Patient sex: M
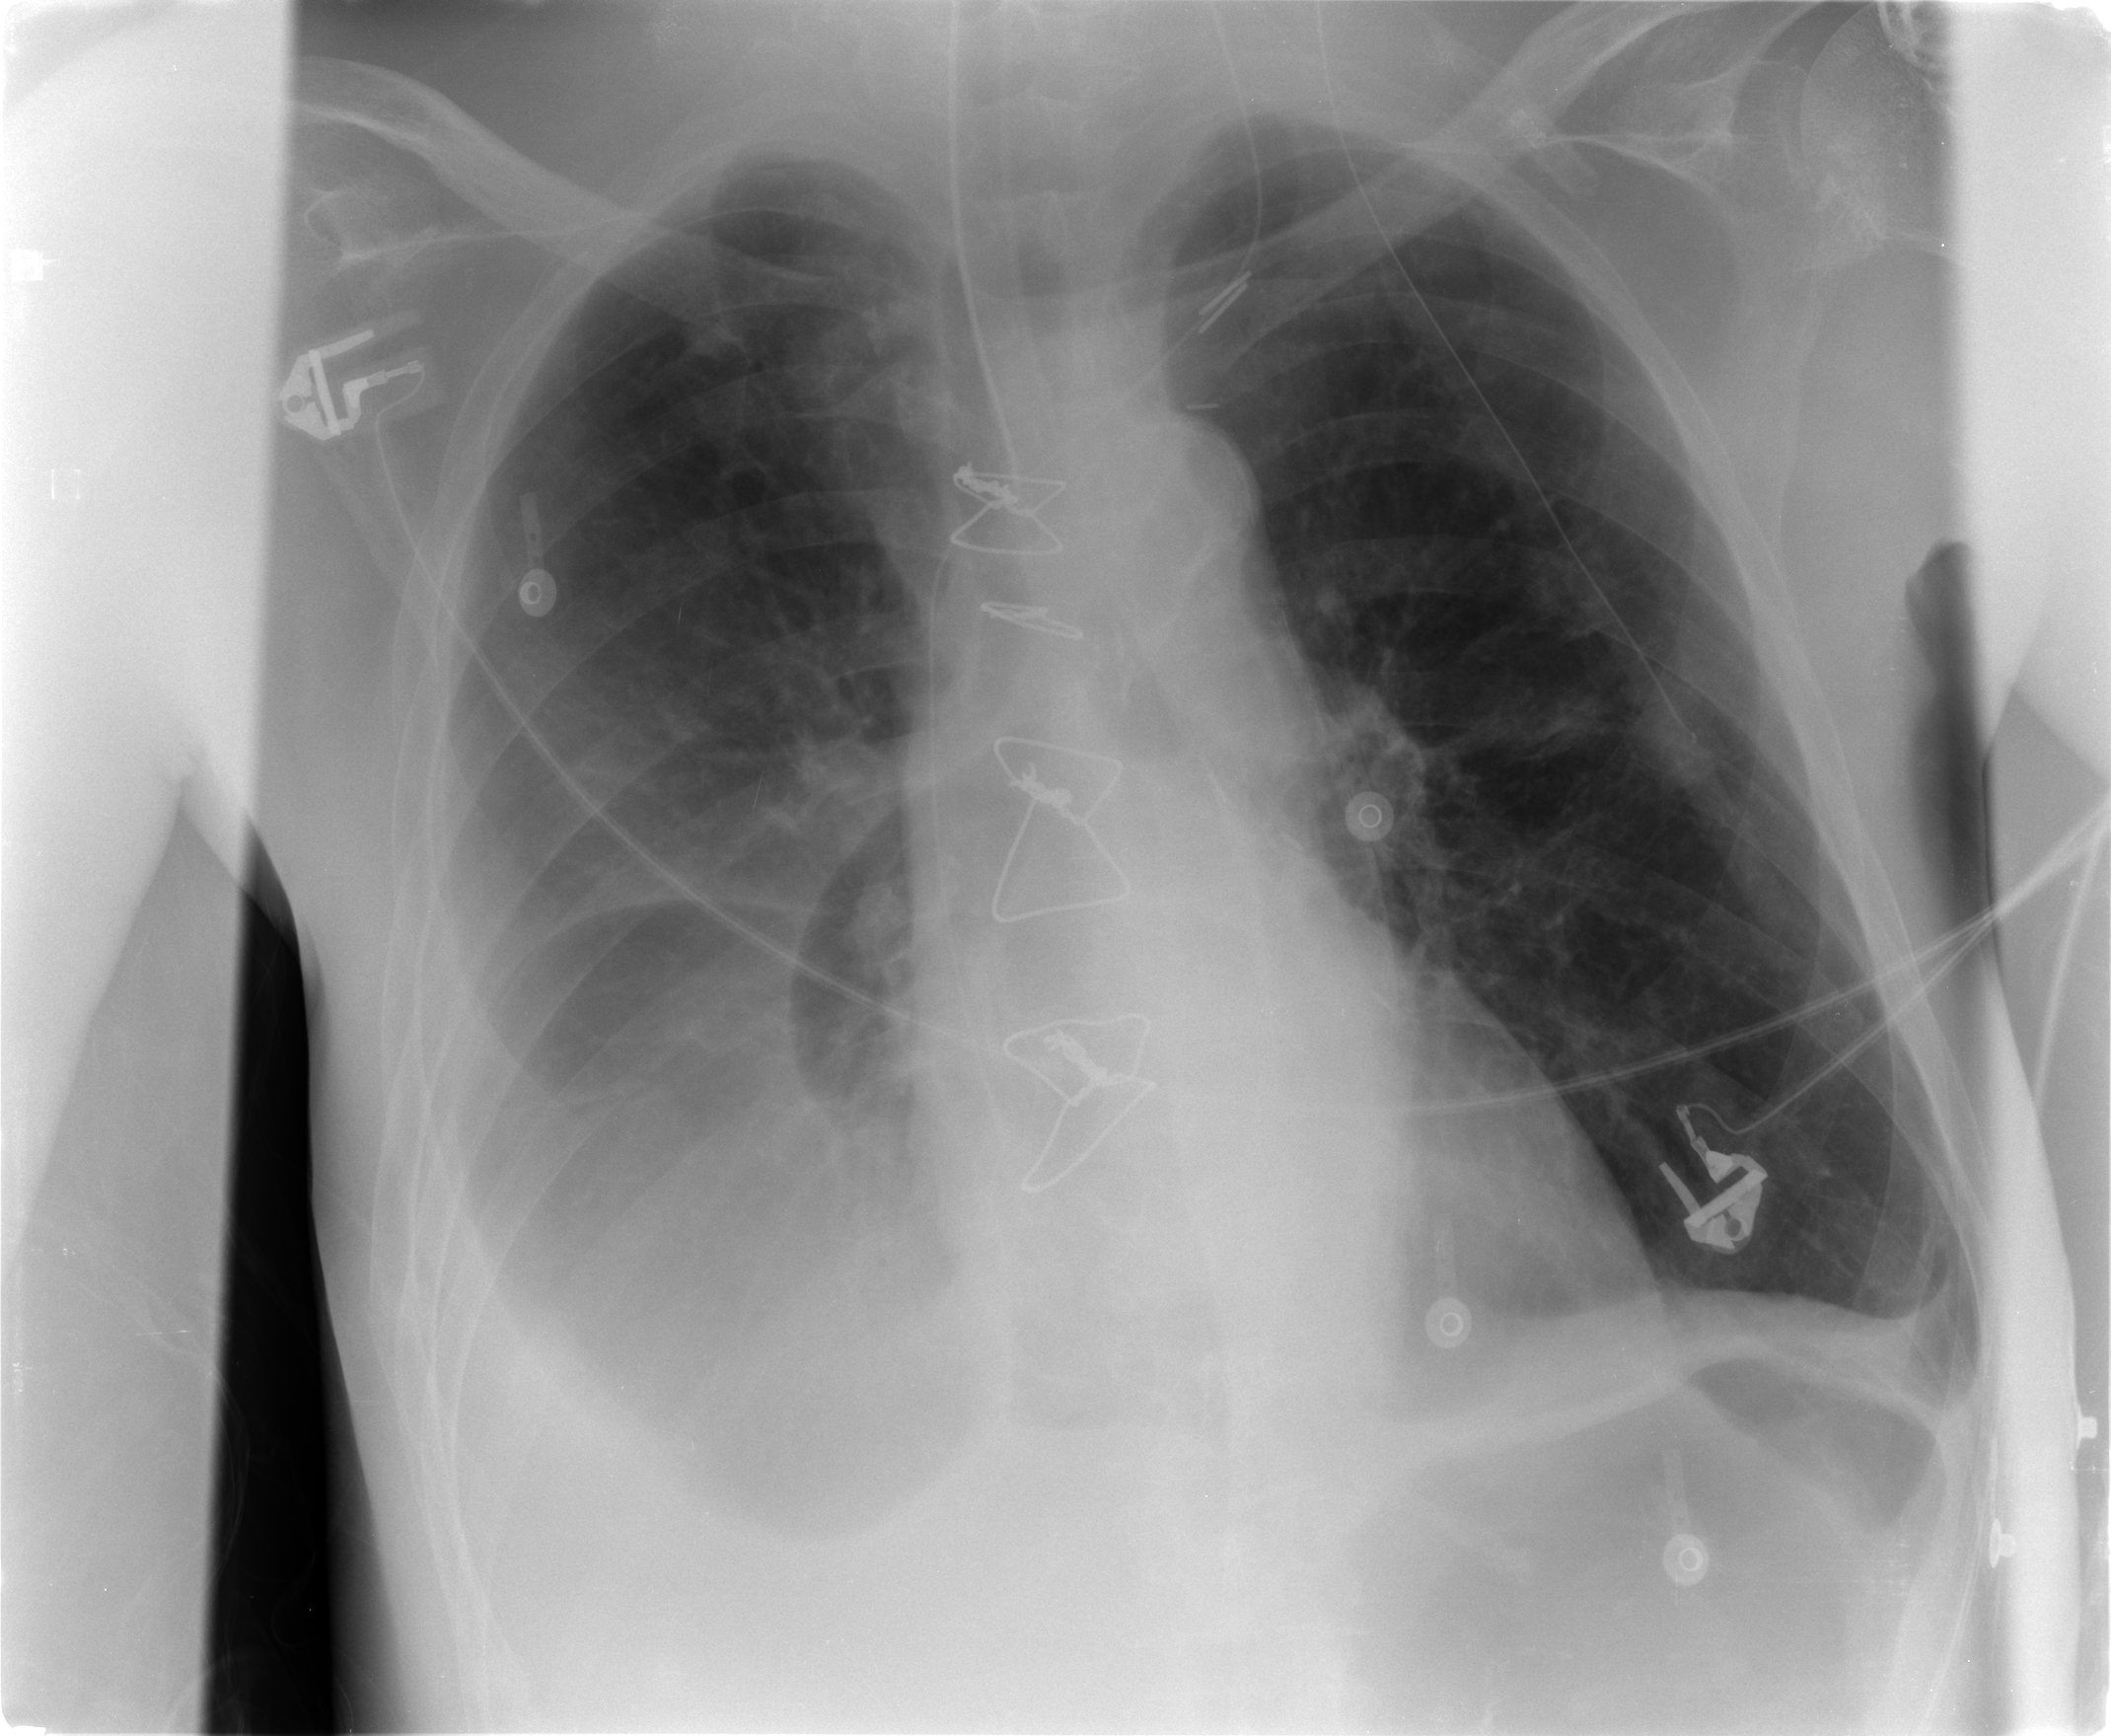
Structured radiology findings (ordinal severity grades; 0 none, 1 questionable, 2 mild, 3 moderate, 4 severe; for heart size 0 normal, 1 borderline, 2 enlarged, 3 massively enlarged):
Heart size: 0
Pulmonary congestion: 0
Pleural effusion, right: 3
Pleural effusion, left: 2
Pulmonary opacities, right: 0
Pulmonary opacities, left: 0
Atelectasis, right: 2
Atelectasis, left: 2